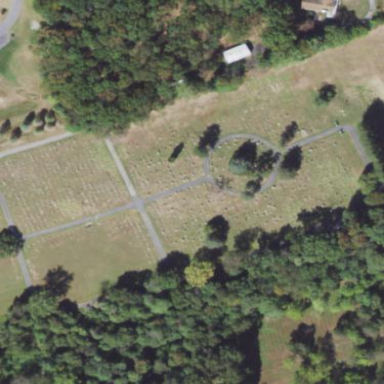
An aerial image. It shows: Cemetery.